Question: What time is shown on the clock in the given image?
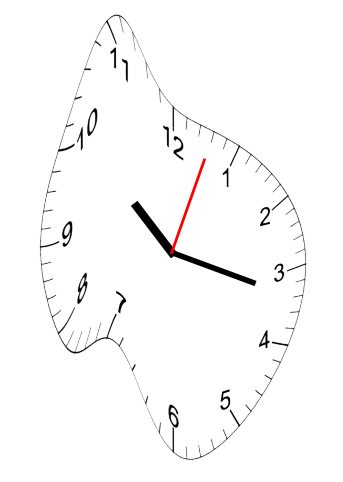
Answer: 10:17:03